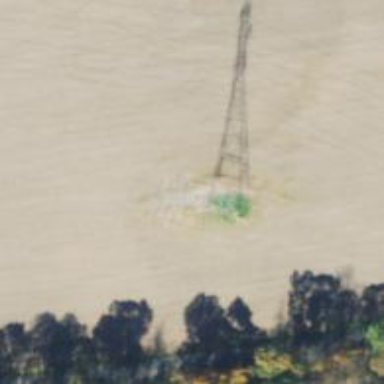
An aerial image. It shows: Lattice structure tower.